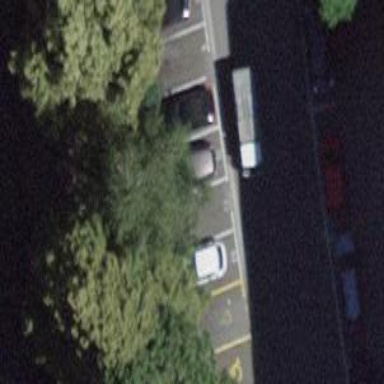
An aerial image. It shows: Asphalt street-side parking area.